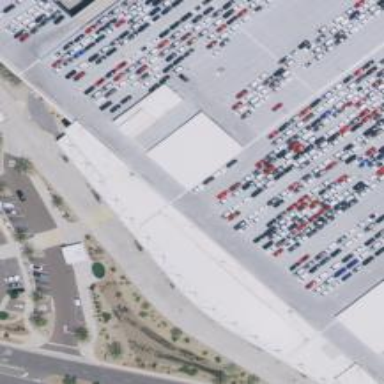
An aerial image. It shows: Car rental service.